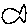
Label: fish